Question: Suppose I'm uploading two or more than two pics in some 'Framelayout'. Hereby I'm uploading three pics with a same person in three different position in all those three pictures. Then what image processing libraries in Android or java or Native's are available to do something as shown in the pic.
I would like to impose multiple pictures on each other.
Something like these:-

One idea is to :
1. Do some layering in all those pictures and find mismatching areas in the pics and merge them.
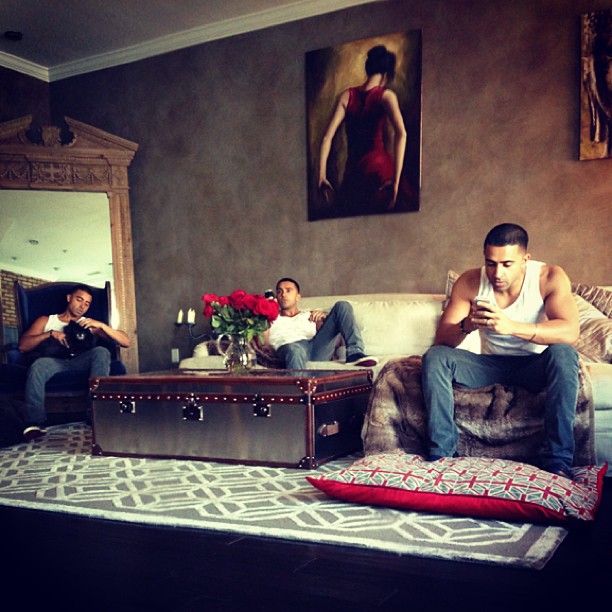
Answer: In this case you are not just trying to combine the images. You really want to combine a scene containing the same object in different positions.
Therefore, it is not just a simple combination or an alpha compositve where the color of a given pixel in the output image is the sum of the value of this pixel in each image, divided by the number of images.
In this case, you might do:
1. Determine the scene background analysing the pixels that do not change considering multiple images.
2. Begin with the output image being just the background.
3. For each image, remove the background to get the desired object and combine it with the output image.
There is a <URL> plug-in to perform this task, called MergePhoto. The program below use that plug-in to combine a set of parkour photos.
'''
import marvin.image.MarvinImage;
import marvin.io.MarvinImageIO;
import marvin.plugin.MarvinImagePlugin;
import marvin.util.MarvinPluginLoader;
public class MergePhotosApp {
public MergePhotosApp(){
// 1. load images 01.jpg, 02.jpg, ..., 05.jpg into a List
List<MarvinImage> images = new ArrayList<MarvinImage>();
for(int i=1; i<=5; i++){
images.add(MarvinImageIO.loadImage("./res/0"+i+".jpg"));
}
// 2. Load plug-in and process the image
MarvinImagePlugin merge = MarvinPluginLoader.loadImagePlugin("org.marvinproject.image.combine.mergePhotos");
merge.setAttribute("threshold", 38);
// 3. Process the image list and save the output
MarvinImage output = images.get(0).clone();
merge.process(images, output);
MarvinImageIO.saveImage(output, "./res/merge_output.jpg");
}
public static void main(String[] args) {
new MergePhotosApp();
}
}
'''
The input images and the output image are shown below.